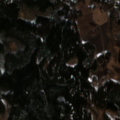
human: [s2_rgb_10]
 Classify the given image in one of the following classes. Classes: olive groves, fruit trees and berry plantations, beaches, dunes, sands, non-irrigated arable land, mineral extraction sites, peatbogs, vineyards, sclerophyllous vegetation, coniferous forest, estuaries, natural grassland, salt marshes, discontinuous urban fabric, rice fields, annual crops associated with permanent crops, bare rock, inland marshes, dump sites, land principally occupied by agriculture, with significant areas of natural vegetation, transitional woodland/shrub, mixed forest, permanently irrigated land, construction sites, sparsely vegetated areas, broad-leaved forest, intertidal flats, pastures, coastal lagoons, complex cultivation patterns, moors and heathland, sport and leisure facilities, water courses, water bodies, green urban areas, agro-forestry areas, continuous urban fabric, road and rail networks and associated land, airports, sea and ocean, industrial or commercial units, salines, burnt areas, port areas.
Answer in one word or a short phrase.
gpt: coniferous forest, mixed forest